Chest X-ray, PA view. Patient: 56 years old, sex M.
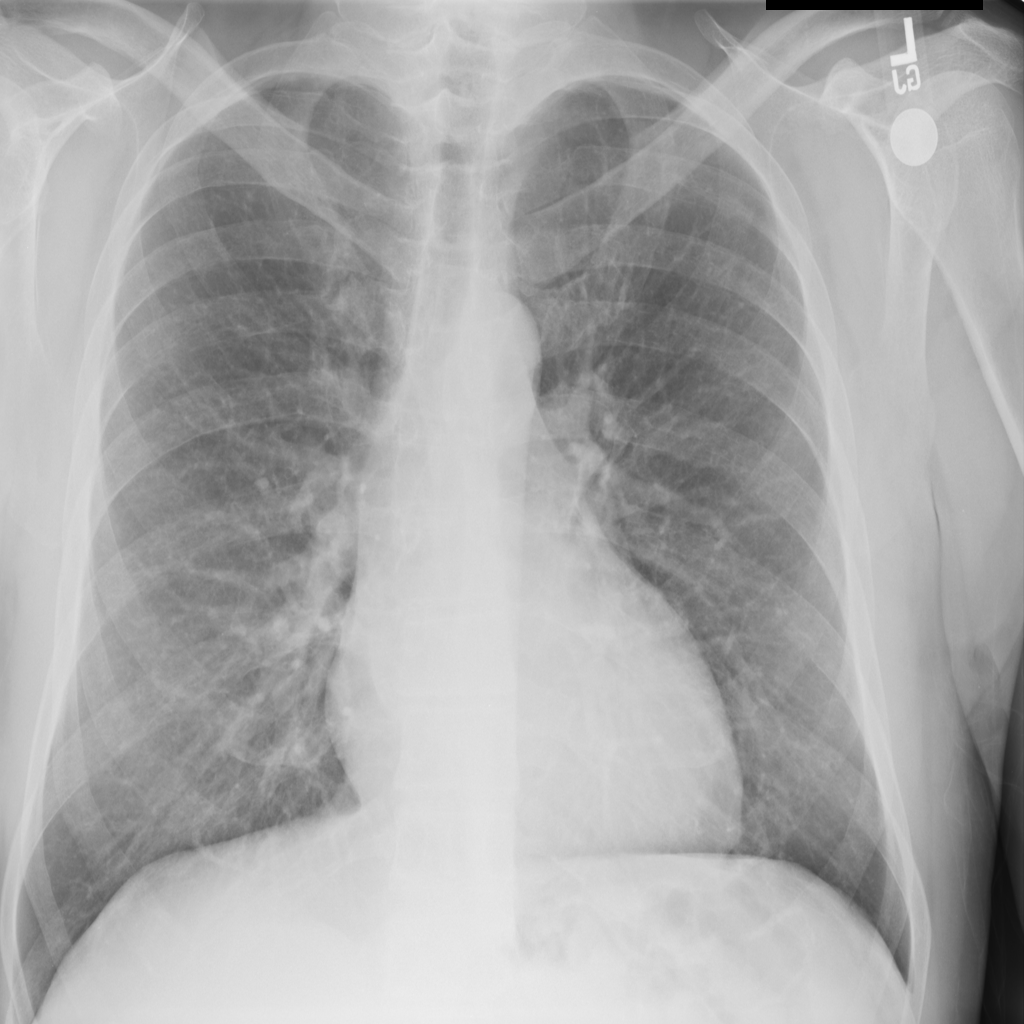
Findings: No Finding